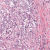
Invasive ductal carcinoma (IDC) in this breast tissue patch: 1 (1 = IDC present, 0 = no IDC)